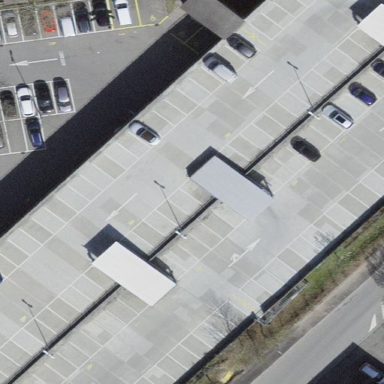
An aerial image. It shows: Multi-storey parking building.